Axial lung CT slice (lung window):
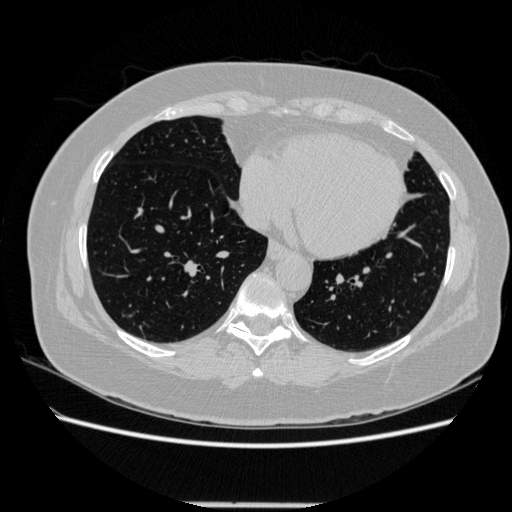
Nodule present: no